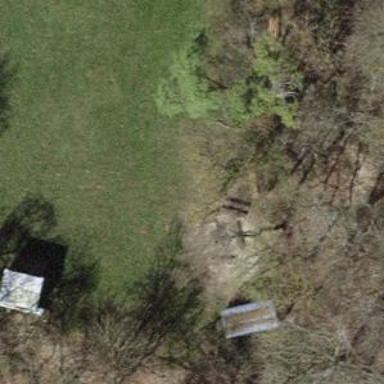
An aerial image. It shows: Picnic site featuring bench for visitors to relax and enjoy the surroundings.